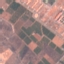
Label: PermanentCrop